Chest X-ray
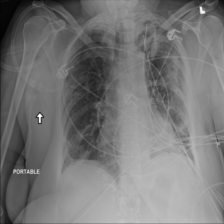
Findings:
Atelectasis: negative
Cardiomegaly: negative
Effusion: negative
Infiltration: negative
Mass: negative
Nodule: negative
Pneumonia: negative
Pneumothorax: negative
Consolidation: negative
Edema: negative
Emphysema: negative
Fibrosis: negative
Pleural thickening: negative
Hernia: negative